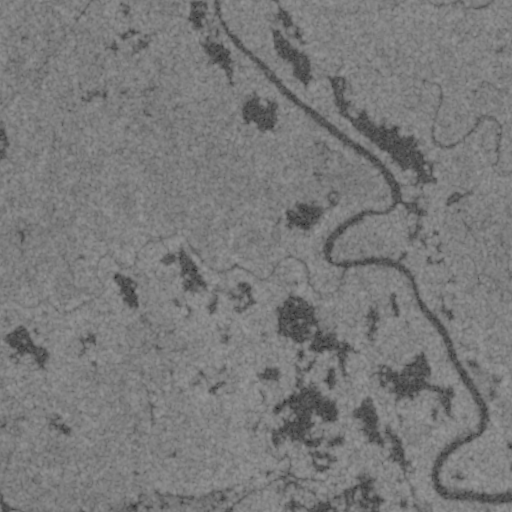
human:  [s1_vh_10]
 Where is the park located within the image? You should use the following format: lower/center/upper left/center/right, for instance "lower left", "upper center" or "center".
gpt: The park is located in the upper left of the image.
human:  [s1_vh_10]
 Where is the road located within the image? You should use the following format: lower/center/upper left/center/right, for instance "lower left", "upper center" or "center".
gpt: The road is located in the left of the image.
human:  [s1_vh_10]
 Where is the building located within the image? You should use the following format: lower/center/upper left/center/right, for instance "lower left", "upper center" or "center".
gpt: The building is located in the upper left of the image.
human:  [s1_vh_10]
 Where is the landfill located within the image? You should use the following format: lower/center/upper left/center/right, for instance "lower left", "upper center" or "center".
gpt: There is no landfill in the image.

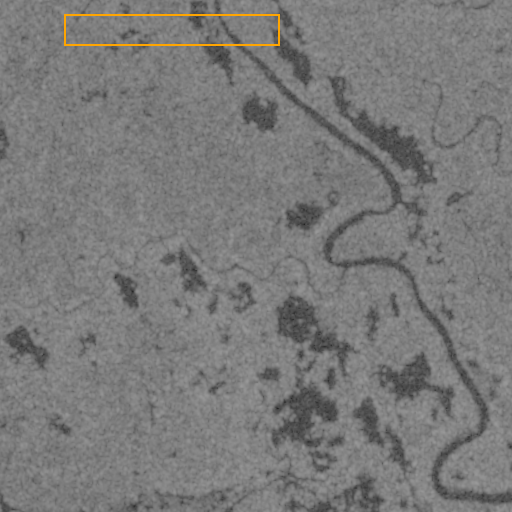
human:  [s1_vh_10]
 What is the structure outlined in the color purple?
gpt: There is no purple outline.
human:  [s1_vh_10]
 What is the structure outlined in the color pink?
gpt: There is no structure outlined in pink.